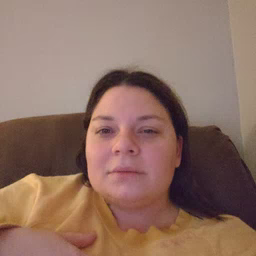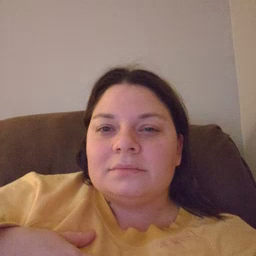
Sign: yes